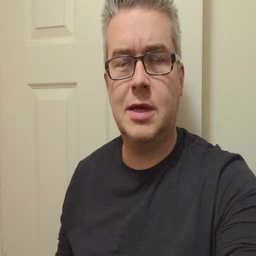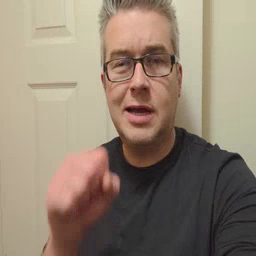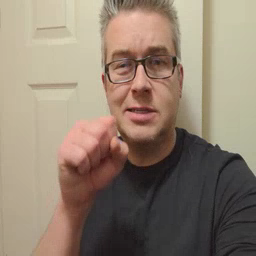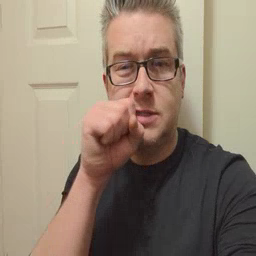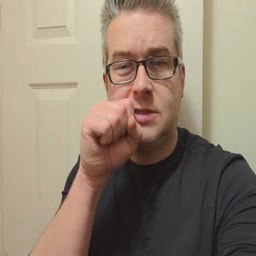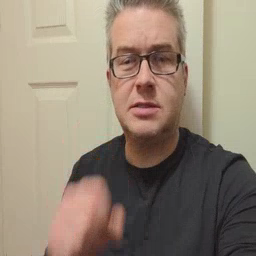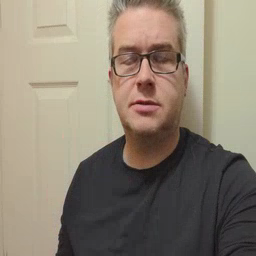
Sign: carrot